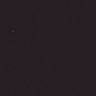
Metastatic tissue present: no